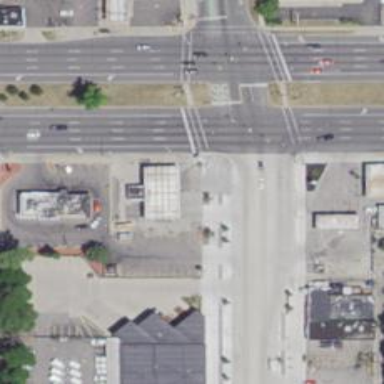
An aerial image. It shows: Tertiary road with separate sidewalk.